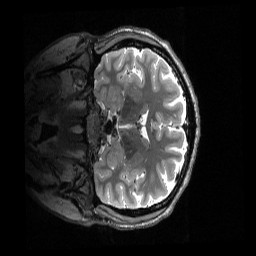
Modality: T2w
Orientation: coronal
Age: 40
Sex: male
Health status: ill
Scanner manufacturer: siemens
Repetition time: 3.2 s